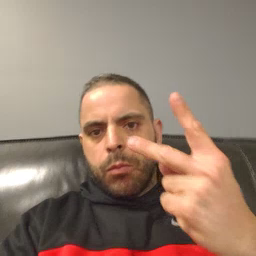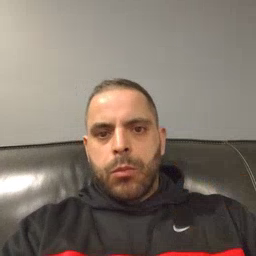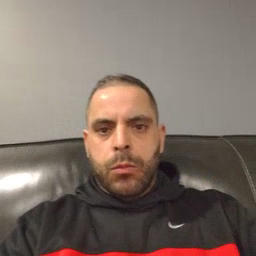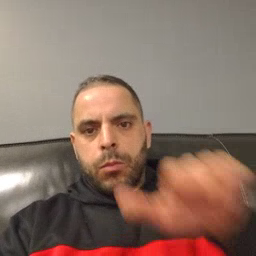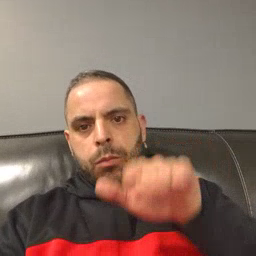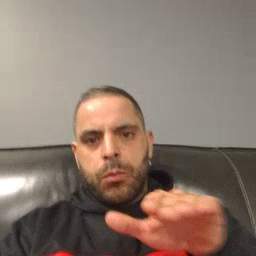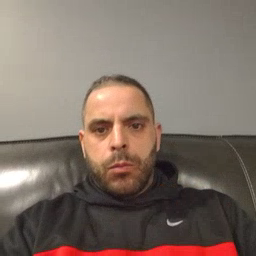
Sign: child